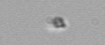
Label: nanoplankton_mix